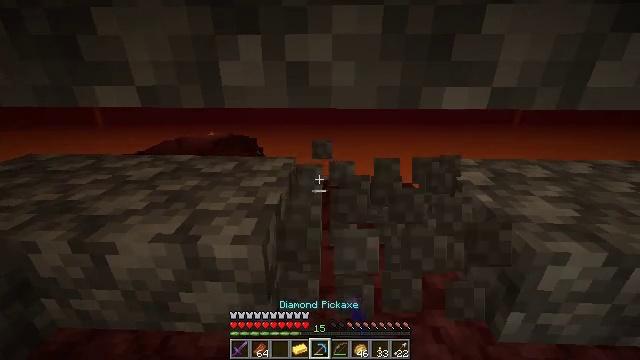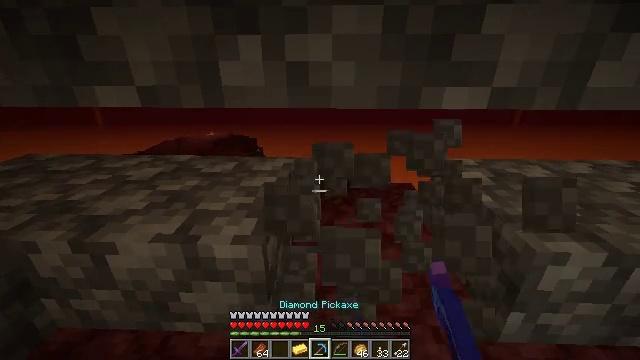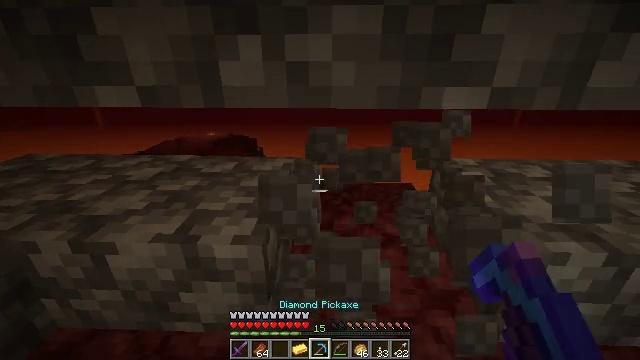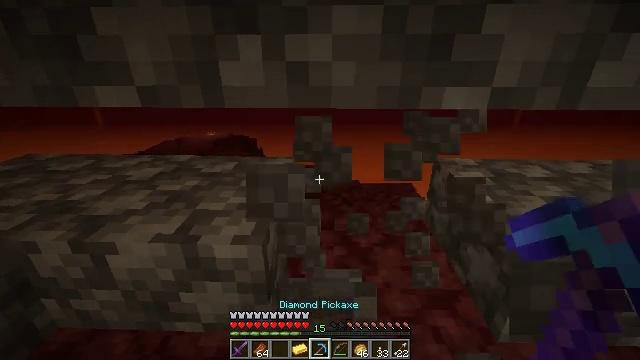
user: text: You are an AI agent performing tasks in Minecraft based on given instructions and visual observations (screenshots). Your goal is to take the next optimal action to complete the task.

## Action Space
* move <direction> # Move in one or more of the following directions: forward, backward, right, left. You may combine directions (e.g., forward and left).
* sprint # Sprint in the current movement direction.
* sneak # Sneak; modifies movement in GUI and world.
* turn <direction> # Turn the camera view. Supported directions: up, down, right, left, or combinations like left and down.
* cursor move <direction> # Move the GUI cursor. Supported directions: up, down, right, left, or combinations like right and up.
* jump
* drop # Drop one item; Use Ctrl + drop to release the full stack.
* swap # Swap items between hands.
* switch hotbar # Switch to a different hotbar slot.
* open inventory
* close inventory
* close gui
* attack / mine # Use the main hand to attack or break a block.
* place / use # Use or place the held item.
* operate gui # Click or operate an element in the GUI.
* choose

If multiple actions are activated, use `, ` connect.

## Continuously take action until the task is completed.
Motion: motion action
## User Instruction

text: Break the cobblestone slab to recycle it.
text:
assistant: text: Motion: no_op
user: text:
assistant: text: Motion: no_op
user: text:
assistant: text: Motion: no_op
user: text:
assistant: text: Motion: no_op